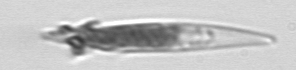
Label: Pleurosigma